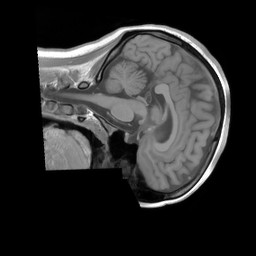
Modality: T1w
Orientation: sagittal
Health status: ill
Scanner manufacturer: siemens
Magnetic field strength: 3 T
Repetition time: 0.4 s
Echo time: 0.00246 s